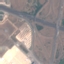
Land use / land cover class: Highway